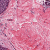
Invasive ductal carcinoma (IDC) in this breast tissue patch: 0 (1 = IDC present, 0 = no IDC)